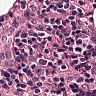
Metastatic tissue present: no